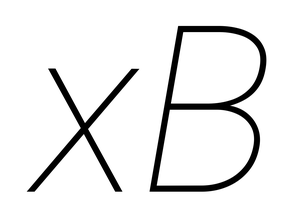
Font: Roboto-Italic_Thin_Italic